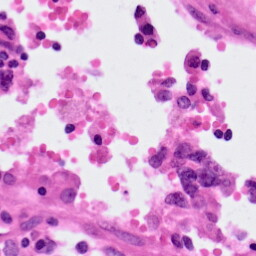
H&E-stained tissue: Lung